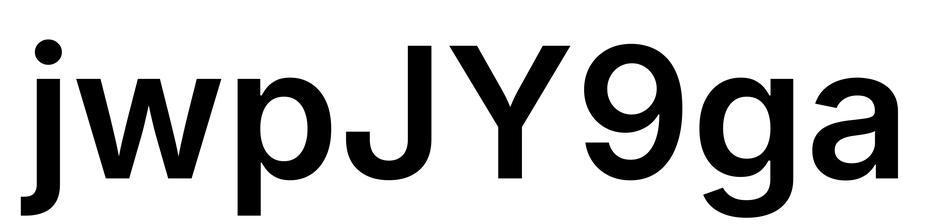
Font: Inter_SemiBold